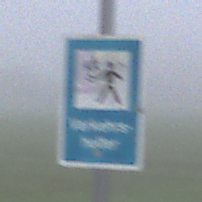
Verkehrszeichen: Verkehrshelfer
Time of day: MorningAfternoon
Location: Outdoor (RoadRail)
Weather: Overcast
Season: NotSpecified
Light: Natural